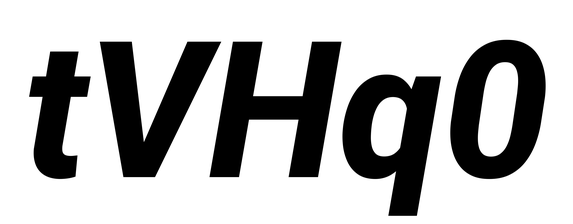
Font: Roboto-Italic_ExtraBold_Italic